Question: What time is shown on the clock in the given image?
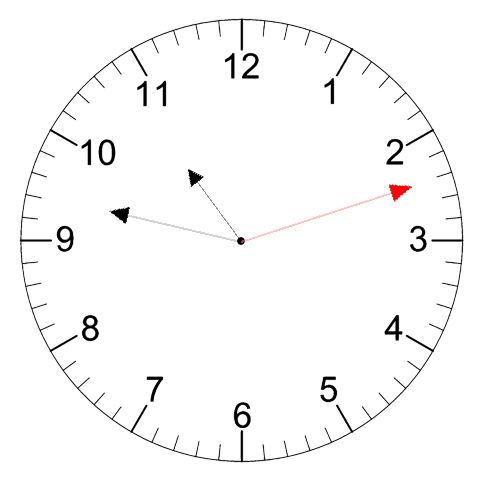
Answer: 10:47:12